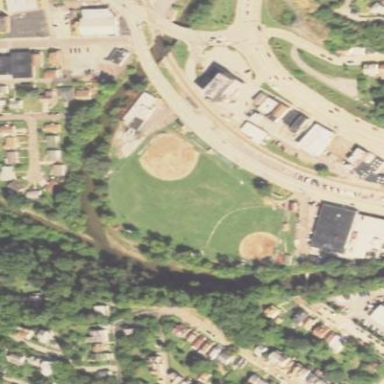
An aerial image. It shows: Baseball pitch for leisure and sports activities.